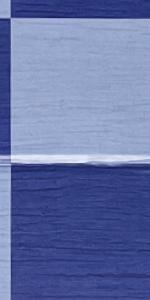
Label: Empty